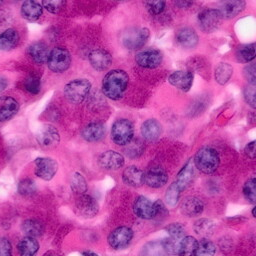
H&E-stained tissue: Pancreatic